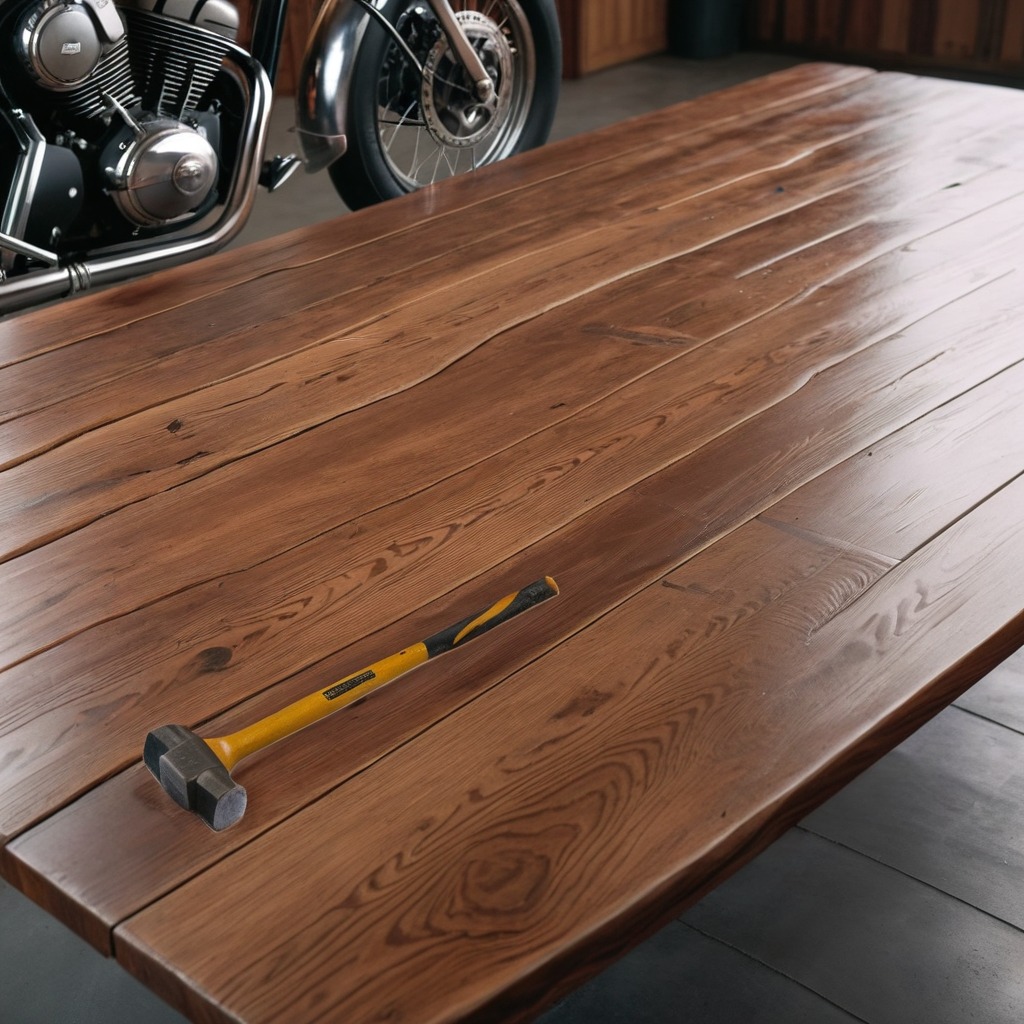
A hammer is lying on the oil-spilled wooden table in a vintage motorcycle garage.